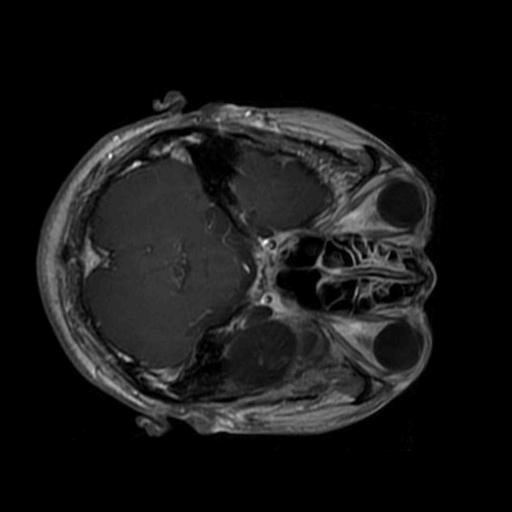
Label: brain_glioma